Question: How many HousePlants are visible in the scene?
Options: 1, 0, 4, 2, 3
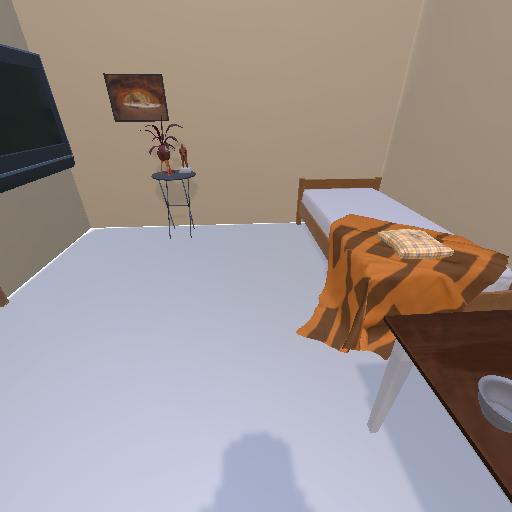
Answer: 1